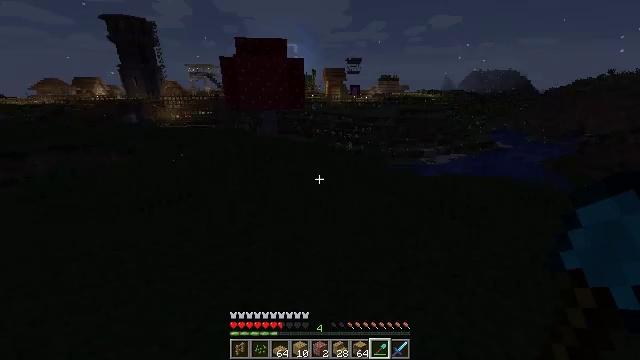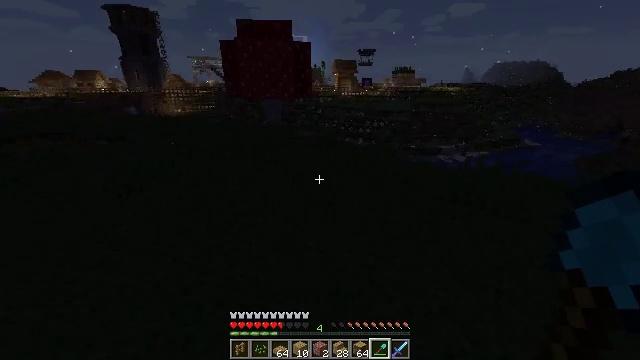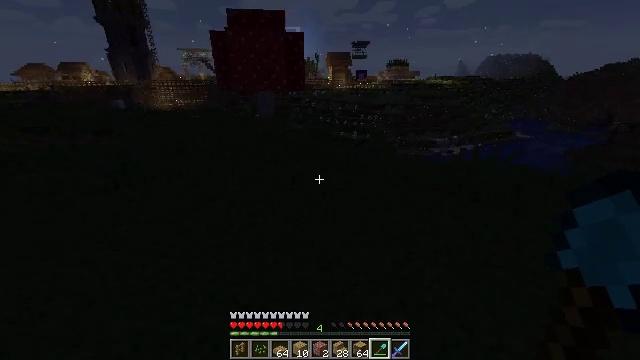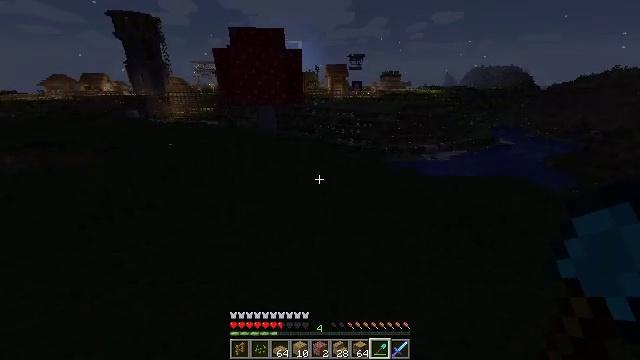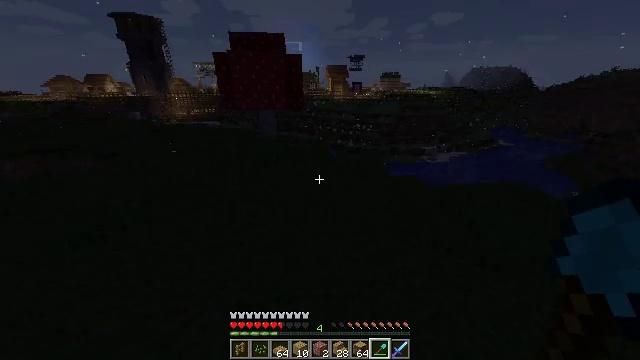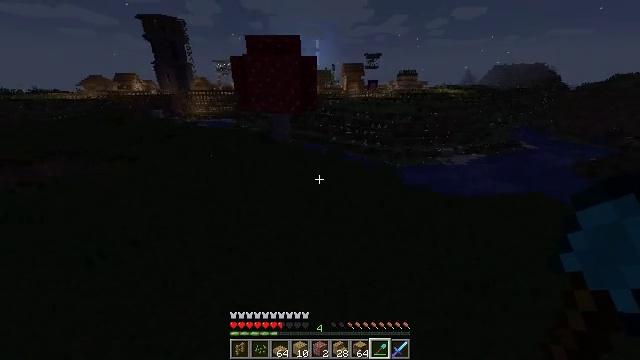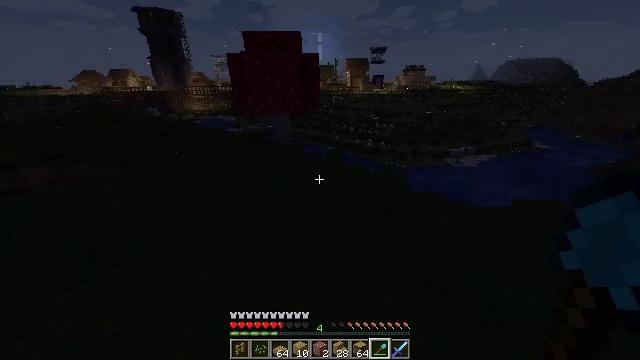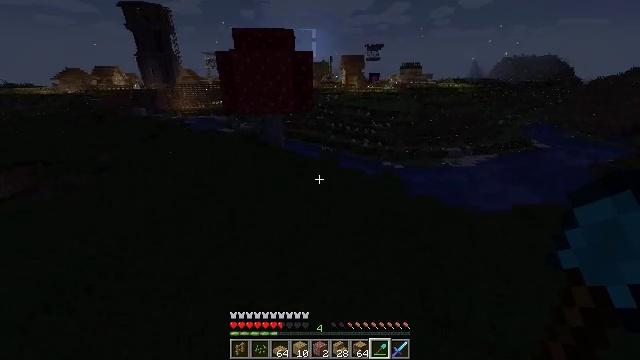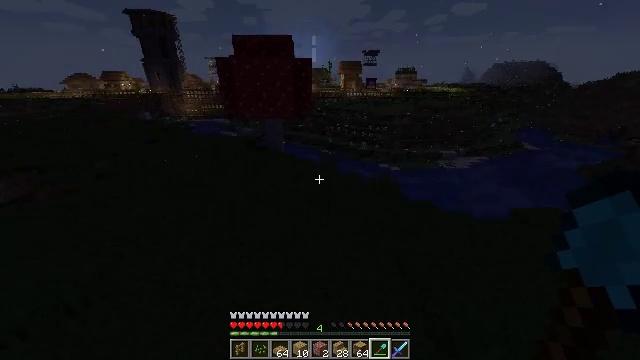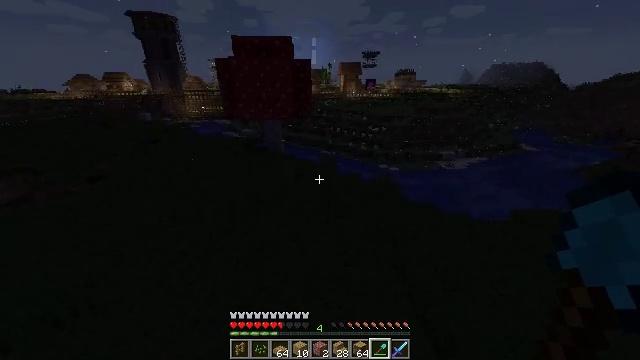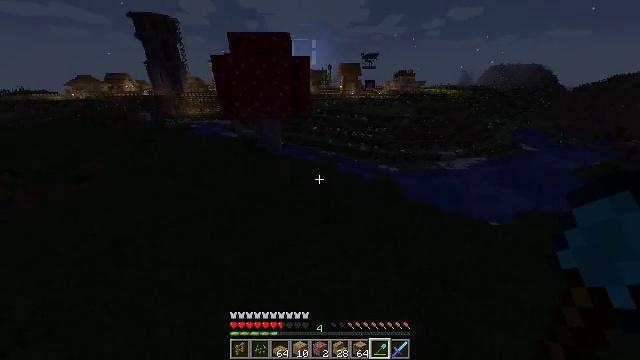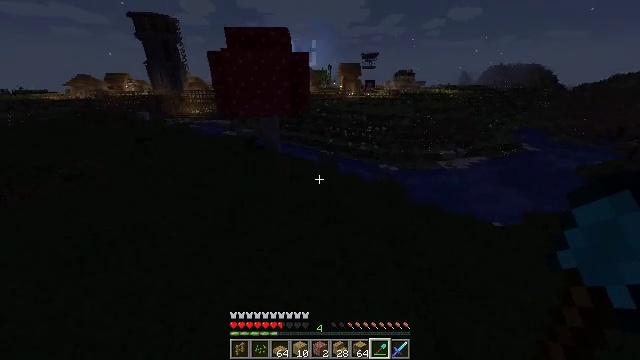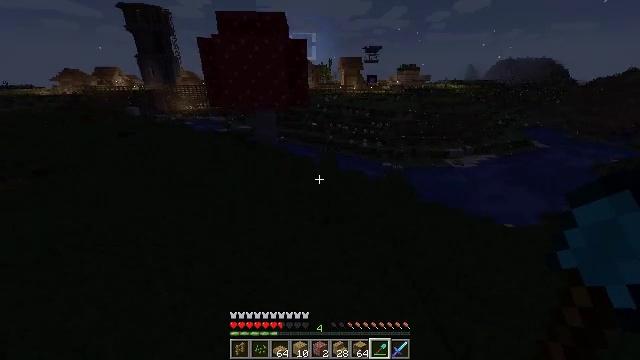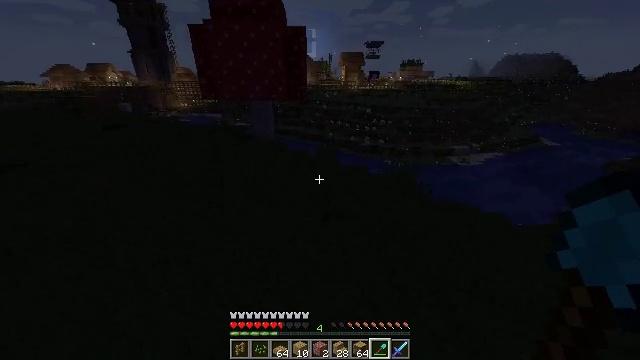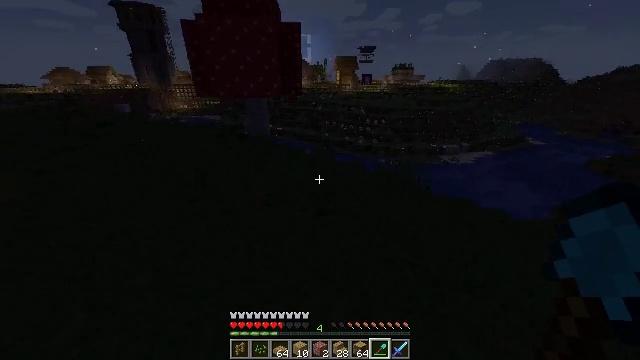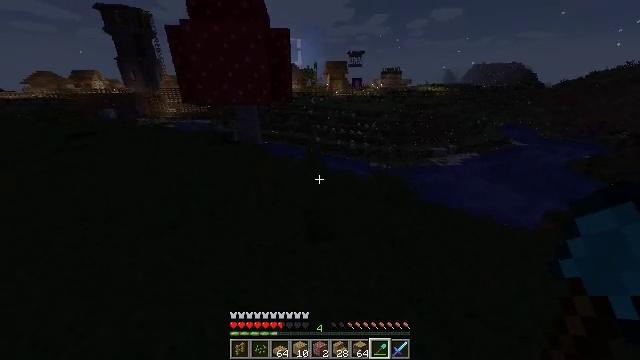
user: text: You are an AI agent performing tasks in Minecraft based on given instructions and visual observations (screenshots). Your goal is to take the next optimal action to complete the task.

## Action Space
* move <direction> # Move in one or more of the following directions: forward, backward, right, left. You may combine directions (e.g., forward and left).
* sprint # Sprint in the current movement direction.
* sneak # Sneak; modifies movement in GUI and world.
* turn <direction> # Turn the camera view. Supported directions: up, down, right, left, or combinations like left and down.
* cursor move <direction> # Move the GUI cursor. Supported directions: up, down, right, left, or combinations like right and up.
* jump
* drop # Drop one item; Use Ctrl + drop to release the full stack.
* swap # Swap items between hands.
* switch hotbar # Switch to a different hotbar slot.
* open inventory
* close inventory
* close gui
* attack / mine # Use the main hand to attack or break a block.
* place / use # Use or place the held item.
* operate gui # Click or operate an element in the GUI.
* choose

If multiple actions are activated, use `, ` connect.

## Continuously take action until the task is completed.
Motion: motion action
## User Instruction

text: Mine the oak fence from the structure.
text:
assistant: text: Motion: move forward, sprint, jump
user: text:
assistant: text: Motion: move forward, sprint, turn right and down, jump
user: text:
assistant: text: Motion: move forward, jump
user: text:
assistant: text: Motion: move forward, jump
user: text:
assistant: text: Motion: move forward, turn left, jump
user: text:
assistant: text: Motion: move forward, jump
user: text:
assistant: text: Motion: move forward, turn right, jump
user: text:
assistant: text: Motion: move forward, sprint, jump
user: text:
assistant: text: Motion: move forward, sprint, jump
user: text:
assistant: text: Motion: move forward, sprint, jump
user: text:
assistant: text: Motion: move forward, sprint, jump
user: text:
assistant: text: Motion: move forward, sprint, jump
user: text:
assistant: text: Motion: move forward, jump
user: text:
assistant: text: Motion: move forward, turn right, jump
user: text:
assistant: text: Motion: move forward, turn right, jump
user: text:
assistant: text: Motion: move forward, jump
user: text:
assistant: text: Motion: move forward, jump
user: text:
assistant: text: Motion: move forward, sprint, jump
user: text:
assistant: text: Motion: move forward, sprint, jump
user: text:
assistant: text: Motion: move forward, sprint, turn down, jump
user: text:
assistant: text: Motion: move forward, sprint, jump
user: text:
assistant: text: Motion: move forward, turn right, jump
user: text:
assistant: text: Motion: move forward, jump
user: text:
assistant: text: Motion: move forward, turn down, jump
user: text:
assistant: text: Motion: move forward, jump
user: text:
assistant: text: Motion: move forward, jump
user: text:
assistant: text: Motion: move forward, jump
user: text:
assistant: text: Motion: move forward, sprint, turn down, jump
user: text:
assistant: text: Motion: move forward, sprint, jump
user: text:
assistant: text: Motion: move forward, sprint, jump